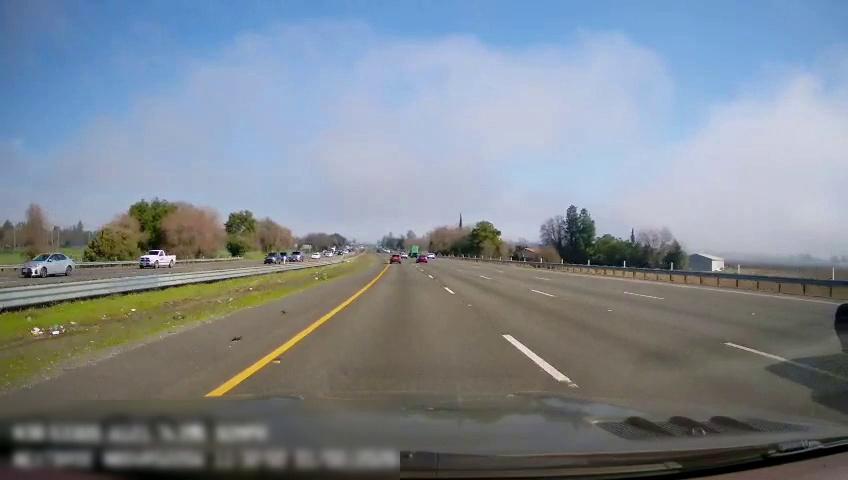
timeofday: Day
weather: Sunny
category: Drivable Space
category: Drivable Space
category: Vehicles | Car
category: Vehicles | Truck
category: Vehicles | SUV
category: Vehicles | SUV
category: Vehicles | SUV
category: Vehicles | Car
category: Vehicles | Car
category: Lanes | Current Lane
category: Lanes | Current Lane
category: Lanes | Alternate Lane
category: Lanes | Alternate Lane
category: Lanes | Alternate Lane